Question: Hi this carries on from another post,
<URL>
which the original requirement was answered however I have realised I now have another final requirement. The data that I have after '1' i.e. description etc., want to repeat for each level so the description correctly identifies with the correct parent item. I tried just adding the columns in again in the final select however it just repeated items from level 1. How can this be done?
I'm really struggling to get the test data/query to look how i want. I want to get the items to relate to each other through bomid. Output to look like img.
The relationship between BOM and BOMVERSION is one item has many BOMID's in BOM table each bomID has a corresponding record in BOMVERSION which through BOMID you get a different ITEMID off of BOMVERSION. That itemID can exist itself in the BOM table with MULTIPLE BOMIDs. I know this is confusing and is very difficult to demonstrate with test data. That's why i'm happy to put on bounty.
through what i've learnt i've redone the query/test data. I haven't been able to get it to do EXACTLY what i want so query/data may need to be tweaked or added. I'll output what i'm expecting. Basically when BOM.ItemID is linked to BV.ItemID through BOMID i would expect BV.ItemID to be moved into next level and then if THAT BOM.ItemID links to another BV.ItemID move that item to the next level etc. etc. along with all other info RELATED to item in level.
'''
IF OBJECT_ID('tempdb..#BOM') IS NOT NULL
DROP TABLE #BOM;
CREATE TABLE #BOM
(
ItemID NVARCHAR(10) ,
BOMID NVARCHAR(10) ,
BOMQTY INT ,
UnitID NVARCHAR(10) ,
BOMQTYSERIE INT
);
INSERT INTO #BOM
( ItemID ,
BOMID ,
BOMQTY ,
UnitID ,
BOMQTYSERIE
)
VALUES ( N'100001' , -- ItemID - nvarchar(10)
N'1A' , -- BOMID - nvarchar(10)
10 , -- BOMQTY - int
N'g' , -- UnitID - nvarchar(10)
5 -- Bomqtyserie - int
);
INSERT INTO #BOM
( ItemID ,
BOMID ,
BOMQTY ,
UnitID ,
BOMQTYSERIE
)
VALUES ( N'100001' , -- ItemID - nvarchar(10)
N'2A' , -- BOMID - nvarchar(10)
15 , -- BOMQTY - int
N'kg' , -- UnitID - nvarchar(10)
13 -- Bomqtyserie - int
);
INSERT INTO #BOM
( ItemID ,
BOMID ,
BOMQTY ,
UnitID ,
BOMQTYSERIE
)
VALUES ( N'100001' , -- ItemID - nvarchar(10)
N'3A' , -- BOMID - nvarchar(10)
16 , -- BOMQTY - int
N'l' , -- UnitID - nvarchar(10)
16 -- Bomqtyserie - int
);
INSERT INTO #BOM
( ItemID ,
BOMID ,
BOMQTY ,
UnitID ,
BOMQTYSERIE
)
VALUES ( N'100002' , -- ItemID - nvarchar(10)
N'1A' , -- BOMID - nvarchar(10)
18 , -- BOMQTY - int
N'g' , -- UnitID - nvarchar(10)
17 -- Bomqtyserie - int
);
INSERT INTO #BOM
( ItemID ,
BOMID ,
BOMQTY ,
UnitID ,
BOMQTYSERIE
)
VALUES ( N'100004' , -- ItemID - nvarchar(10)
N'2A' , -- BOMID - nvarchar(10)
20 , -- BOMQTY - int
N'kg' , -- UnitID - nvarchar(10)
11 -- Bomqtyserie - int
);
INSERT INTO #BOM
( ItemID ,
BOMID ,
BOMQTY ,
UnitID ,
BOMQTYSERIE
)
VALUES ( N'100002' , -- ItemID - nvarchar(10)
N'2A' , -- BOMID - nvarchar(10)
23 , -- BOMQTY - int
N'kg' , -- UnitID - nvarchar(10)
19 -- Bomqtyserie - int
);
INSERT INTO #BOM
( ItemID ,
BOMID ,
BOMQTY ,
UnitID ,
BOMQTYSERIE
)
VALUES ( N'100003' , -- ItemID - nvarchar(10)
N'2A' , -- BOMID - nvarchar(10)
25 , -- BOMQTY - int
N'kg' , -- UnitID - nvarchar(10)
21 -- Bomqtyserie - int
);
IF OBJECT_ID('tempdb..#BOMVERSION') IS NOT NULL
DROP TABLE #BOMVERSION;
CREATE TABLE #BOMVERSION
(
ItemID NVARCHAR(10) ,
BOMID NVARCHAR(10) ,
Name NVARCHAR(20) ,
Active BIT
);
INSERT INTO #BOMVERSION
( ItemID ,
BOMID ,
Name ,
Active
)
VALUES ( N'100002' , -- ItemID - nvarchar(10)
N'1A' , -- BOMID - nvarchar(10)
N'100002 Version' , -- Name - nvarchar(10)
1 -- Active - bit
);
INSERT INTO #BOMVERSION
( ItemID ,
BOMID ,
Name ,
Active
)
VALUES ( N'100002' , -- ItemID - nvarchar(10)
N'2A' , -- BOMID - nvarchar(10)
N'100002.1 Version' , -- Name - nvarchar(10)
1 -- Active - bit
);
INSERT INTO #BOMVERSION
( ItemID ,
BOMID ,
Name ,
Active
)
VALUES ( N'100003' , -- ItemID - nvarchar(10)
N'3A' , -- BOMID - nvarchar(10)
N'100003 Version' , -- Name - nvarchar(10)
1 -- Active - bit
);
INSERT INTO #BOMVERSION
( ItemID ,
BOMID ,
Name ,
Active
)
VALUES ( N'100004' , -- ItemID - nvarchar(10)
N'4A' , -- BOMID - nvarchar(10)
N'100004 Version' , -- Name - nvarchar(10)
1 -- Active - bit
);
INSERT INTO #BOMVERSION
( ItemID ,
BOMID ,
Name ,
Active
)
VALUES ( N'100005' , -- ItemID - nvarchar(10)
N'5A' , -- BOMID - nvarchar(10)
N'100005 Version' , -- Name - nvarchar(10)
1 -- Active - bit
);
IF OBJECT_ID('tempdb..#INVENTTABLE') IS NOT NULL
DROP TABLE #INVENTTABLE;
CREATE TABLE #INVENTTABLE
(
ItemID NVARCHAR(10) ,
Name NVARCHAR(20) ,
Product INT
);
INSERT INTO #INVENTTABLE
( ItemID, Name, Product )
VALUES ( N'100001', -- ItemID - nvarchar(10)
N'100001 Name', -- Name - nvarchar(10)
1 -- Product - int
);
INSERT INTO #INVENTTABLE
( ItemID, Name, Product )
VALUES ( N'100002', -- ItemID - nvarchar(10)
N'100002 Name', -- Name - nvarchar(10)
2 -- Product - int
);
INSERT INTO #INVENTTABLE
( ItemID, Name, Product )
VALUES ( N'100003', -- ItemID - nvarchar(10)
N'100003 Name', -- Name - nvarchar(10)
3 -- Product - int
);
INSERT INTO #INVENTTABLE
( ItemID, Name, Product )
VALUES ( N'100004', -- ItemID - nvarchar(10)
N'100004 Name', -- Name - nvarchar(10)
4 -- Product - int
);
INSERT INTO #INVENTTABLE
( ItemID, Name, Product )
VALUES ( N'100005', -- ItemID - nvarchar(10)
N'100005 Name', -- Name - nvarchar(10)
5 -- Product - int
);
IF OBJECT_ID('tempdb..#ECORESPRODUCTTRANSLATION') IS NOT NULL
DROP TABLE #ECORESPRODUCTTRANSLATION;
CREATE TABLE #ECORESPRODUCTTRANSLATION
(
Product INT ,
Name NVARCHAR(20)
);
INSERT INTO #ECORESPRODUCTTRANSLATION
( Product, Name )
VALUES ( 1, -- Product - int
N'100001 Description' -- Name - nvarchar(10)
);
INSERT INTO #ECORESPRODUCTTRANSLATION
( Product, Name )
VALUES ( 2, -- Product - int
N'100002 Description' -- Name - nvarchar(10)
);
INSERT INTO #ECORESPRODUCTTRANSLATION
( Product, Name )
VALUES ( 3, -- Product - int
N'100003 Description' -- Name - nvarchar(10)
);
INSERT INTO #ECORESPRODUCTTRANSLATION
( Product, Name )
VALUES ( 4, -- Product - int
N'100004 Description' -- Name - nvarchar(10)
);
INSERT INTO #ECORESPRODUCTTRANSLATION
( Product, Name )
VALUES ( 5, -- Product - int
N'100005 Description' -- Name - nvarchar(10)
);
WITH CTE
AS ( SELECT B.ItemID AS MainItem ,
BV.Name AS BVName ,
B.BOMID ,
BV.ItemID AS ParentItem ,
ECPT.Name AS ParentItemName ,
B.BOMQTY ,
B.UnitID ,
B.BOMQTYSERIE ,
1 AS [Level]
FROM #BOM AS B
JOIN #BOMVERSION AS BV ON BV.BOMID = B.BOMID
JOIN #INVENTTABLE AS IT ON IT.ItemID = BV.ItemID
JOIN #ECORESPRODUCTTRANSLATION AS ECPT ON ECPT.Product = IT.Product
WHERE B.ItemID = '100001'
AND BV.Active = 1
UNION ALL
SELECT C.MainItem ,
C.BVName ,
C.BOMID ,
BV.ItemID ,
C.ParentItemName ,
C.BOMQTY ,
C.UnitID ,
C.BOMQTYSERIE ,
C.[Level] + 1
FROM CTE AS C
JOIN #BOM AS B ON C.ParentItem = B.ItemID
JOIN #BOMVERSION AS BV ON BV.BOMID = B.BOMID
WHERE C.[Level] <= 7
)
SELECT MainItem ,
[1] AS Level1 ,
BVName ,
ParentItemName ,
BOMQTY ,
UnitID ,
BOMQTYSERIE ,
[2] AS Level2 ,
BVName ,
ParentItemName ,
BOMQTY ,
UnitID ,
BOMQTYSERIE ,
[3] AS Level3 ,
BVName ,
ParentItemName ,
BOMQTY ,
UnitID ,
BOMQTYSERIE ,
[4] AS Level4 ,
BVName ,
ParentItemName ,
BOMQTY ,
UnitID ,
BOMQTYSERIE ,
[5] AS Level5 ,
BVName ,
ParentItemName ,
BOMQTY ,
UnitID ,
BOMQTYSERIE ,
[6] AS Level6 ,
BVName ,
ParentItemName ,
BOMQTY ,
UnitID ,
BOMQTYSERIE ,
[7] AS Level7 ,
BVName ,
ParentItemName ,
BOMQTY ,
UnitID ,
BOMQTYSERIE
FROM CTE PIVOT ( MAX(ParentItem) FOR [Level] IN ( [1], [2], [3], [4],
[5], [6], [7] ) ) AS pvt;
'''

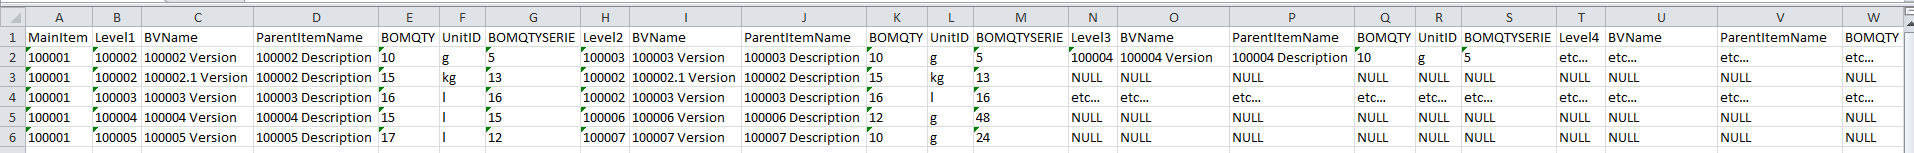
Answer: Here is a version that is easy to understand and maintain:
'''
;
WITH CTE
AS ( SELECT B.RECID AS MainID ,
B.ITEMID AS MainItem ,
BV.NAME ,
BV.ITEMID AS ParentItem ,
ECPT.NAME AS ParentItemName ,
B.BOMQTY ,
B.UNITID ,
B.BOMQTYSERIE ,
0 AS [level]
FROM #BOM B
JOIN #BOMVERSION BV ON BV.BOMID = B.BOMID
JOIN #INVENTTABLE AS IT ON IT.ITEMID = BV.ITEMID
JOIN #ECORESPRODUCTTRANSLATION AS ECPT ON ECPT.PRODUCT = IT.PRODUCT
WHERE B.ITEMID = '113621'
AND BV.ACTIVE = '1'
UNION ALL
SELECT C.MainID ,
C.MainItem ,
C.NAME ,
BV.ITEMID ,
C.ParentItemName ,
C.BOMQTY ,
C.UNITID ,
C.BOMQTYSERIE ,
C.[level] + 1
FROM CTE C
JOIN #BOM B ON C.ParentItem = B.ITEMID
JOIN #BOMVERSION BV ON BV.BOMID = B.BOMID
WHERE C.[level] <= 6
)
SELECT B.ITEMID ,
C1.ParentItem AS ParentItem1 ,
C1.NAME AS BVName1 ,
C1.ParentItemName AS ParentItemName1 ,
C1.BOMQTY AS BomQty1 ,
C1.UNITID AS UnitID1 ,
C1.BOMQTYSERIE AS BomQtySerie1 ,
C2.ParentItem AS ParentItem2 ,
C2.NAME AS BVName2 ,
C2.ParentItemName AS ParentItemName2 ,
C2.BOMQTY AS BomQty2 ,
C2.UNITID AS UnitID2 ,
C2.BOMQTYSERIE AS BomQtySerie2 ,
C3.ParentItem AS ParentItem3 ,
C3.NAME AS BVName3 ,
C3.ParentItemName AS ParentItemName3 ,
C3.BOMQTY AS BomQty3 ,
C3.UNITID AS UnitID3 ,
C3.BOMQTYSERIE AS BomQtySerie3 ,
C4.ParentItem AS ParentItem2 ,
C4.NAME AS BVName2 ,
C4.ParentItemName AS ParentItemName4 ,
C4.BOMQTY AS BomQty4 ,
C4.UNITID AS UnitID4 ,
C4.BOMQTYSERIE AS BomQtySerie4 ,
C5.ParentItem AS ParentItem5 ,
C5.NAME AS BVName5 ,
C5.ParentItemName AS ParentItemName5 ,
C5.BOMQTY AS BomQty5 ,
C5.UNITID AS UnitID5 ,
C5.BOMQTYSERIE AS BomQtySerie5 ,
C6.ParentItem AS ParentItem6 ,
C6.NAME AS BVName6 ,
C6.ParentItemName AS ParentItemName6 ,
C6.BOMQTY AS BomQty6 ,
C6.UNITID AS UnitID6 ,
C6.BOMQTYSERIE AS BomQtySerie6 ,
C7.ParentItem AS ParentItem7 ,
C7.NAME AS BVName7 ,
C7.ParentItemName AS ParentItemName7 ,
C7.BOMQTY AS BomQty7 ,
C7.UNITID AS UnitID7 ,
C7.BOMQTYSERIE AS BomQtySerie7
FROM #BOM B
LEFT JOIN CTE C1 ON B.RECID = C1.MainID
AND C1.[level] = 0
LEFT JOIN CTE C2 ON B.RECID = C2.MainID
AND C2.[level] = 1
LEFT JOIN CTE C3 ON B.RECID = C3.MainID
AND C3.[level] = 2
LEFT JOIN CTE C4 ON B.RECID = C4.MainID
AND C4.[level] = 3
LEFT JOIN CTE C5 ON B.RECID = C5.MainID
AND C5.[level] = 4
LEFT JOIN CTE C6 ON B.RECID = C6.MainID
AND C6.[level] = 5
LEFT JOIN CTE C7 ON B.RECID = C7.MainID
AND C7.[level] = 6
WHERE B.ITEMID = '113621'
AND C1.ParentItem IS NOT NULL;
'''
Input:
'''
INSERT INTO #BOM VALUES
( 1, N'10', N'1A' ),
( 2, N'20', N'2A' ),
( 3, N'30', N'3A' ),
( 4, N'40', N'4A' ),
( 5, N'50', N'5A' ),
( 6, N'60', N'6A' ),
( 7, N'70', N'7A' ),
( 8, N'80', N'8A' ),
( 9, N'90', N'9A' ),
( 10, N'100', N'10A' ),
( 11, N'110', N'11A' )
INSERT INTO #BOMVERSION VALUES
( 1, N'20', N'10 PRE', N'1A' ),
( 2, N'30', N'20 PRE', N'2A' ),
( 3, N'40', N'30 PRE', N'3A' ),
( 4, N'50', N'40 PRE', N'4A' ),
( 5, N'60', N'50 PRE', N'5A' ),
( 6, N'70', N'60 PRE', N'6A' ),
( 7, N'80', N'70 PRE', N'7A' ),
( 8, N'100', N'90 PRE', N'9A' ),
( 9, N'110', N'100 PRE', N'10A' ),
( 9, N'120', N'110 PRE', N'11A' )
INSERT INTO #Item VALUES
( 1, N'10', N'10 DESC' ),
( 2, N'20', N'20 DESC' ),
( 3, N'30', N'30 DESC' ),
( 4, N'40', N'40 DESC' ),
( 5, N'50', N'50 DESC' ),
( 6, N'60', N'60 DESC' ),
( 7, N'70', N'70 DESC' ),
( 8, N'80', N'80 DESC' ),
( 9, N'90', N'90 DESC' ),
( 10, N'100', N'100 DESC' ),
( 11, N'110', N'110 DESC' )
'''
Output: